Interaction volume radius: 5 \u00c5
Interaction volume height: 35 \u00c5
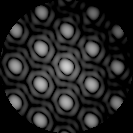
Disorder parameter: 0.01531